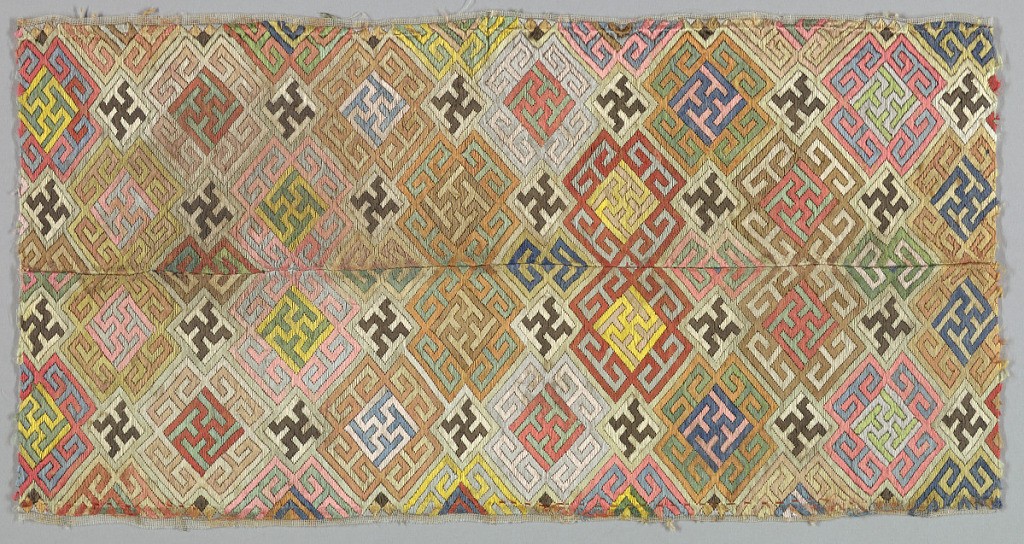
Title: Sleeve bands
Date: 19th century
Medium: silk Technique: embroidered on leno weave
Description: Allover fret forming tangent geometric medallions in multicolored silk in form of Florentine stitch on undyed silk leno ground. Sleeve bands are joined down one long side to make rectangular panel.